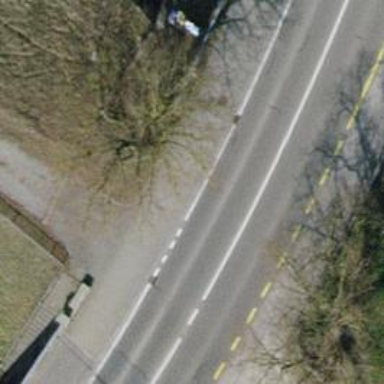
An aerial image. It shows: Asphalt cycleway.